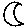
Label: moon